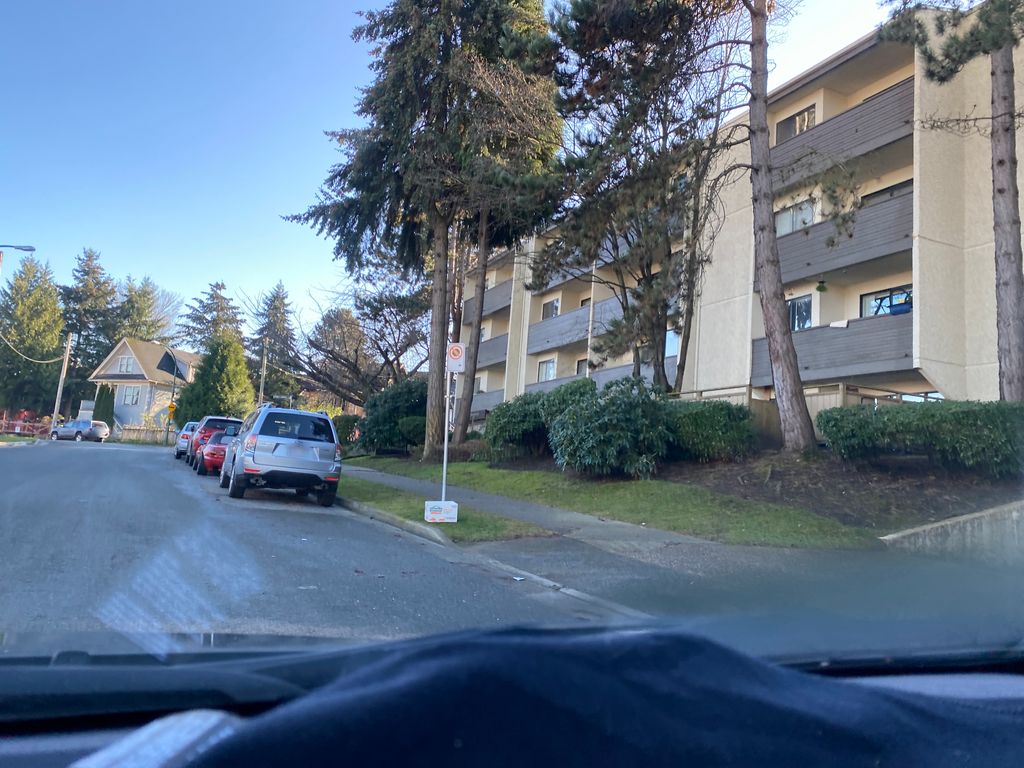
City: vancouver